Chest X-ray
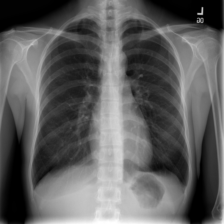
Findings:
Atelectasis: negative
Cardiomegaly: negative
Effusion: negative
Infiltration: negative
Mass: negative
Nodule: negative
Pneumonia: negative
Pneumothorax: negative
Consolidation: negative
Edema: negative
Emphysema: negative
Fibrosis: negative
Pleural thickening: negative
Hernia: negative